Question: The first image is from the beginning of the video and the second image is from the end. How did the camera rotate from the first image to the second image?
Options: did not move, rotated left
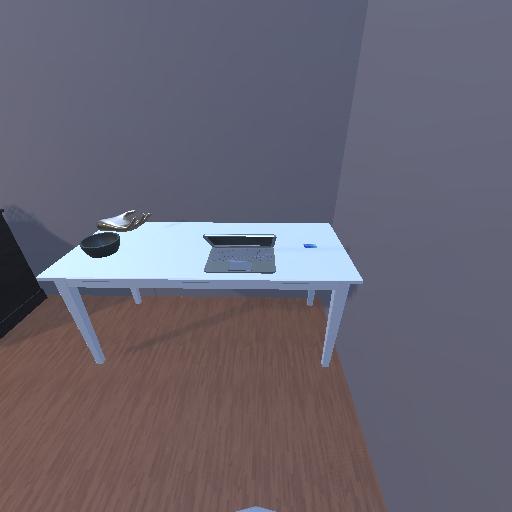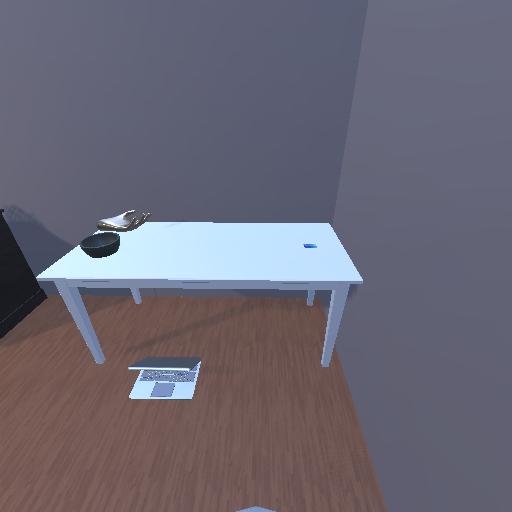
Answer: did not move